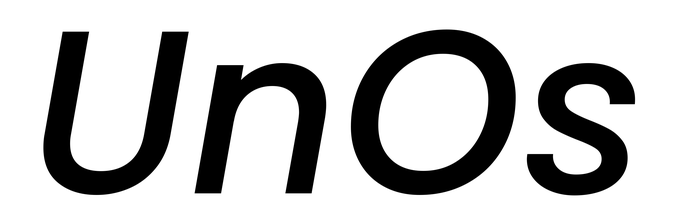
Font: Poppins-MediumItalic